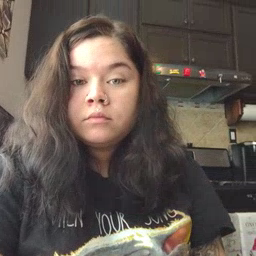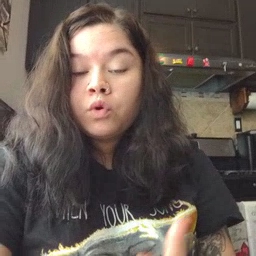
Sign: tree